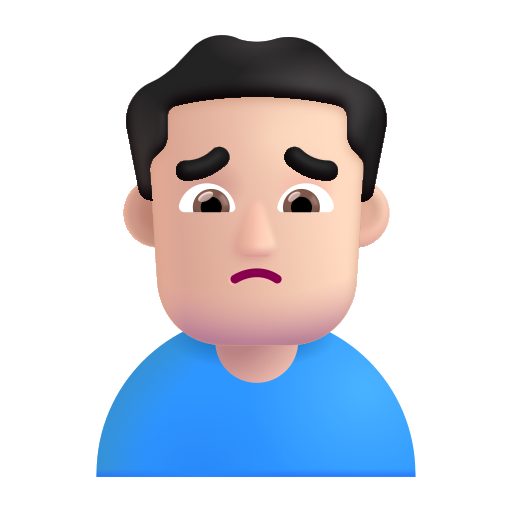
man frowning color light